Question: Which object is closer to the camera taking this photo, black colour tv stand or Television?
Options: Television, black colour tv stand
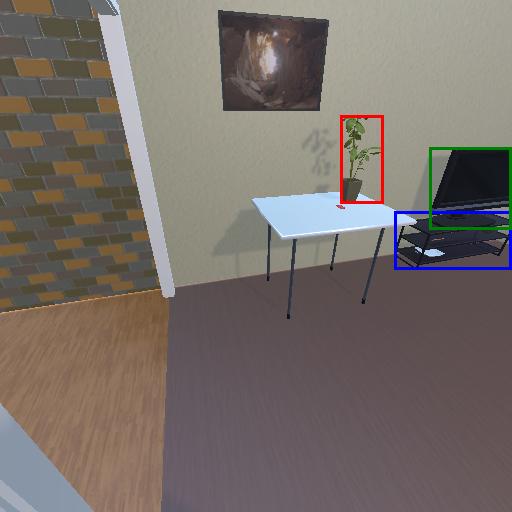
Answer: Television